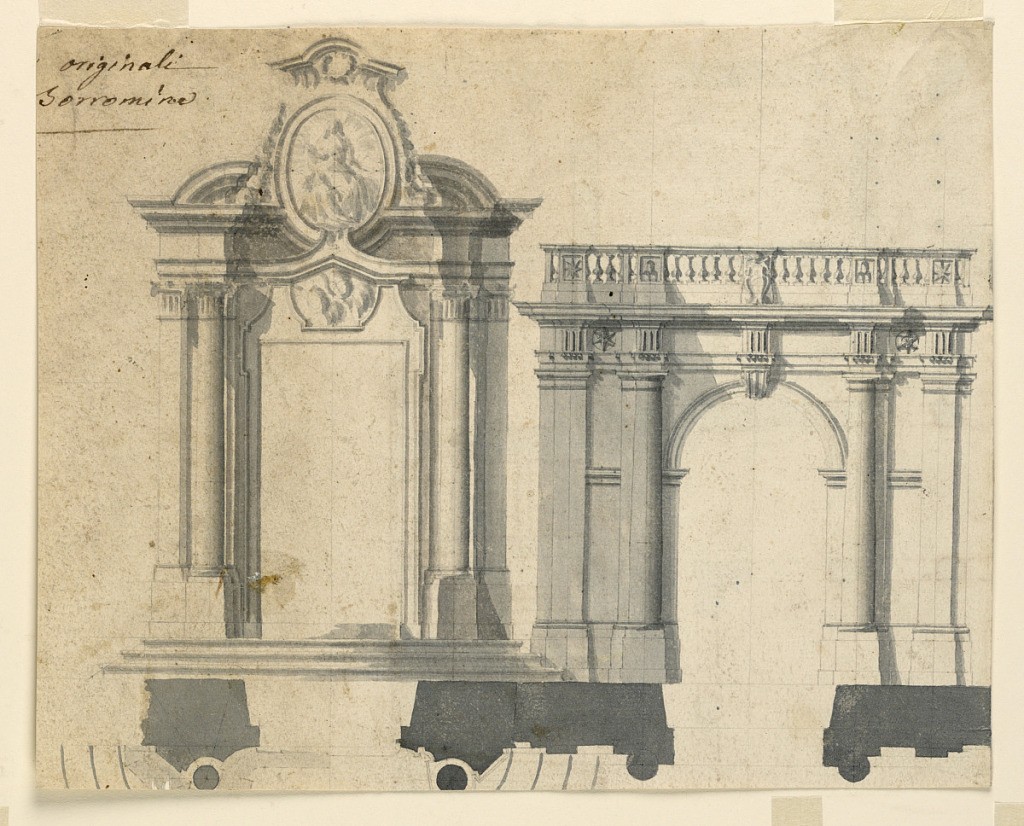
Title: Design for Gateway
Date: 1750–1775
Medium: Pen and black ink, brush and gray wash, traces of graphite on off-white laid paper
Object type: Drawing
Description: Horizontal rectangle showing design for two gateways. Left one topped by oval medallion. Right topped with balustrade.